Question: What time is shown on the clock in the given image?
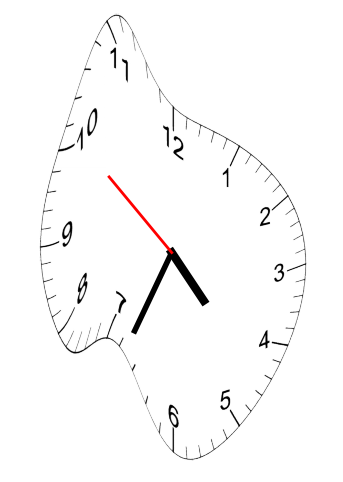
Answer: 04:33:51